Interaction volume radius: 5 \u00c5
Interaction volume height: 15 \u00c5
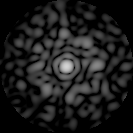
Disorder parameter: 0.8635